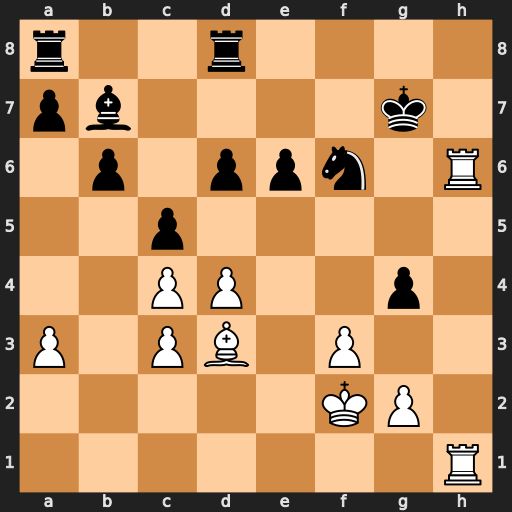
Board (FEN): r2r4/pb4k1/1p1ppn1R/2p5/2PP2p1/P1PB1P2/5KP1/7R
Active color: w
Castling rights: -
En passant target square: -
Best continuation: Rg6+ Kf7 Rhh6